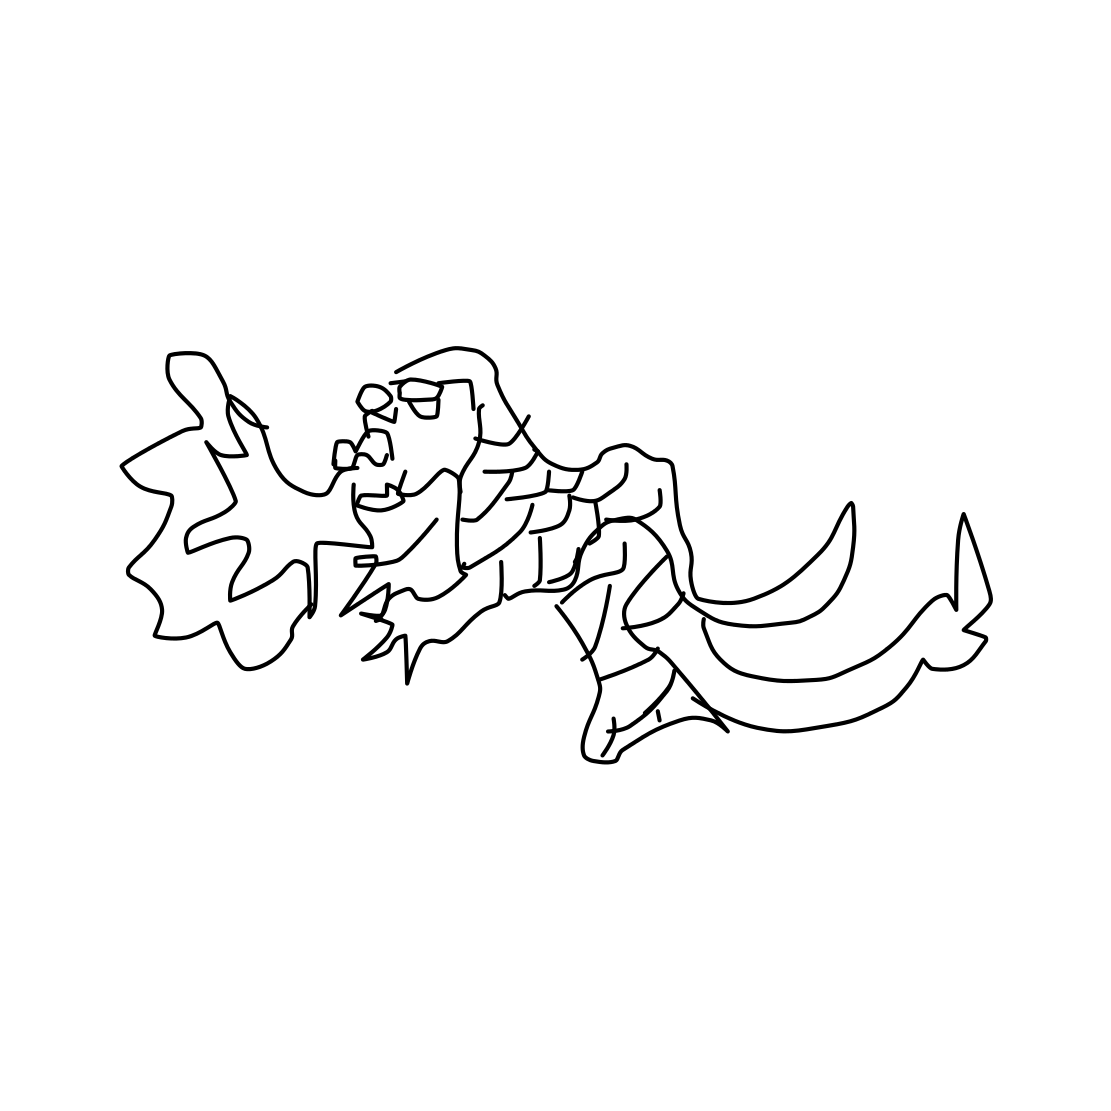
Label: dragon